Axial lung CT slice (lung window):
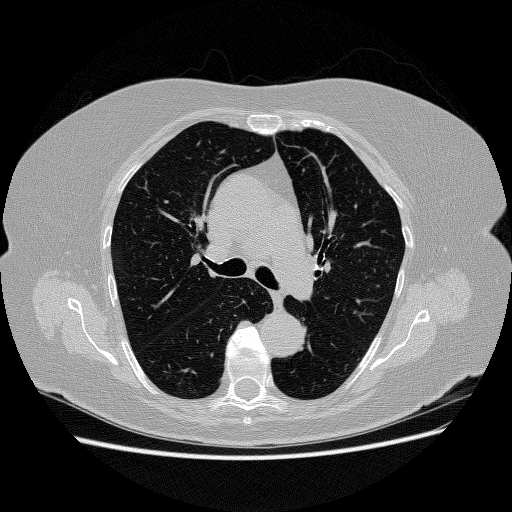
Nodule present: no